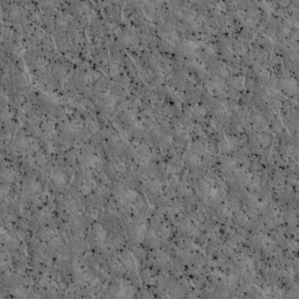
Label: non_frost